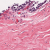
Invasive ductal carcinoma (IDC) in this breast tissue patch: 0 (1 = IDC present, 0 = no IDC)